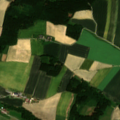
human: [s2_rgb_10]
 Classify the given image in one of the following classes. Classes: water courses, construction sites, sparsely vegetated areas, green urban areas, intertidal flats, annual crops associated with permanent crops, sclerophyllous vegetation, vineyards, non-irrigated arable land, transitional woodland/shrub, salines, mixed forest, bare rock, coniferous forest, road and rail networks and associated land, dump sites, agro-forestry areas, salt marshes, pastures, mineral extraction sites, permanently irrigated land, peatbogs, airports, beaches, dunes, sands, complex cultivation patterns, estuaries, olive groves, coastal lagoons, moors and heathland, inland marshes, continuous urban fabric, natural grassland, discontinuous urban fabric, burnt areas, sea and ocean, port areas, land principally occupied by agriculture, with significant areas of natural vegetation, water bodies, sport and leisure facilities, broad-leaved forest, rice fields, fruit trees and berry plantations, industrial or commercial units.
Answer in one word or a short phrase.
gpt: non-irrigated arable land, complex cultivation patterns, coniferous forest